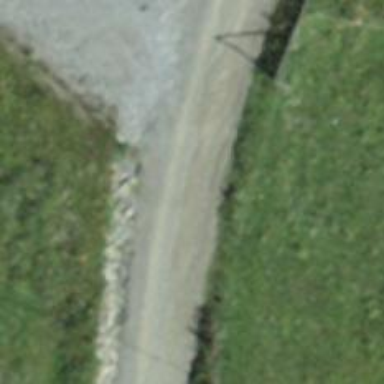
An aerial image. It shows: Track with fine gravel surface graded as grade 2.